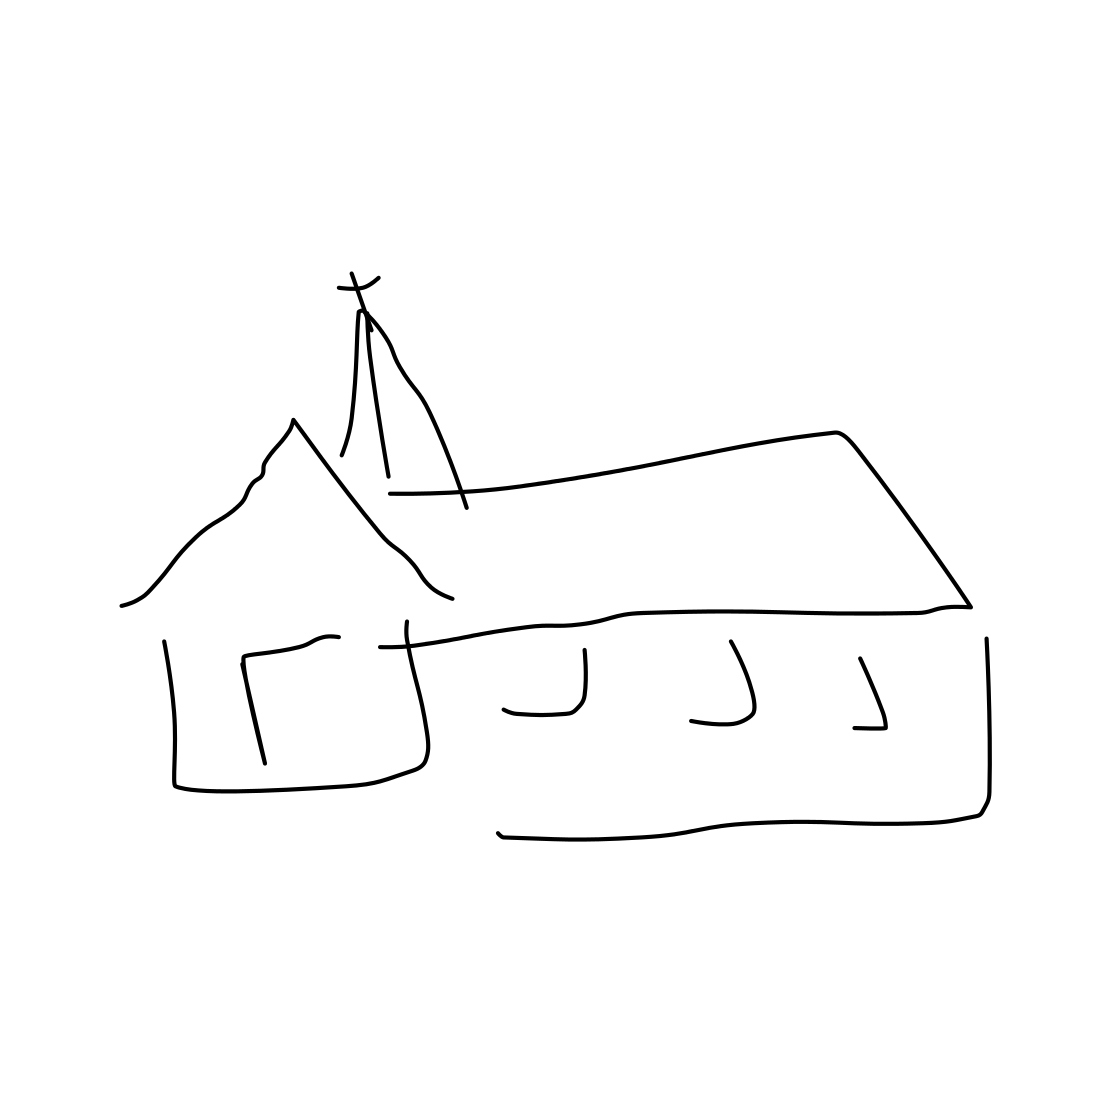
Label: church